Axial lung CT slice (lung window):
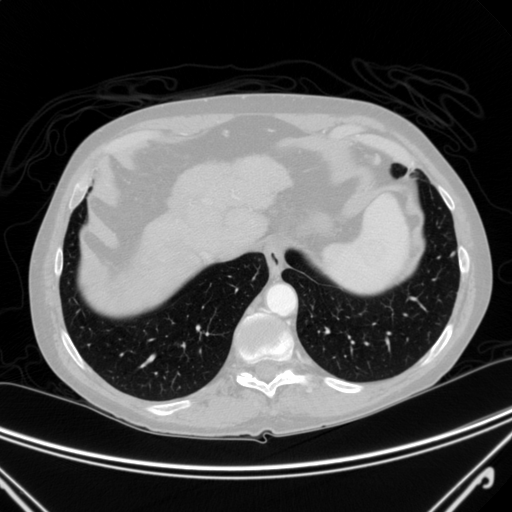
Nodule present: no